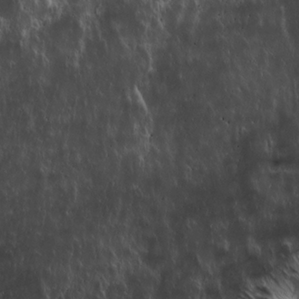
Label: non_frost